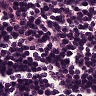
Metastatic tissue present: no